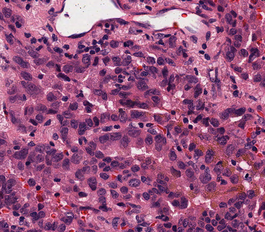
Tumor epithelial tissue: yes
Tumor-associated stroma tissue: yes
Normal tissue: no